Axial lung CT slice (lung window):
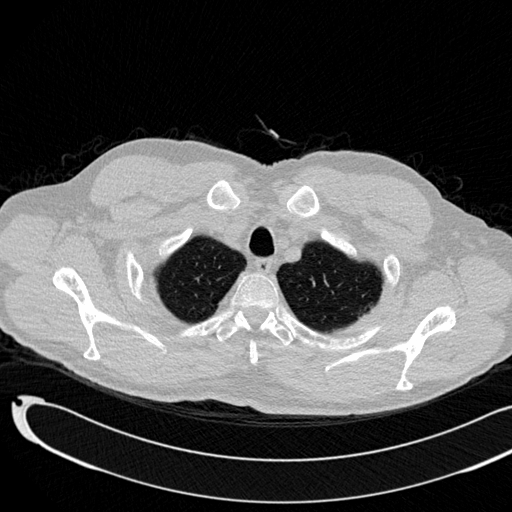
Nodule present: no